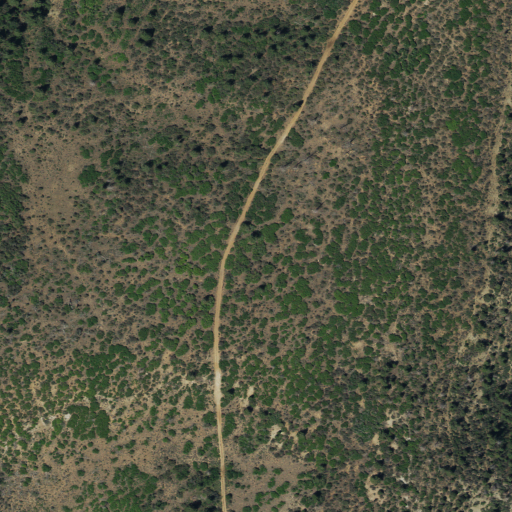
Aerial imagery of cape in Utah named Mexico Point containing shrub, evergreen forest, and deciduous forest